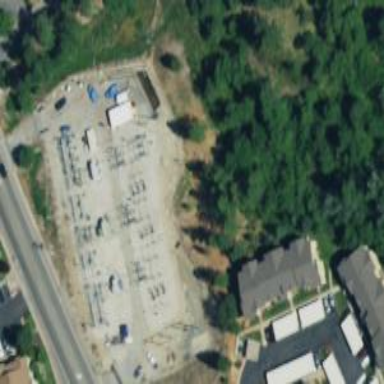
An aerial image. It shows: Substation surrounded by fence.